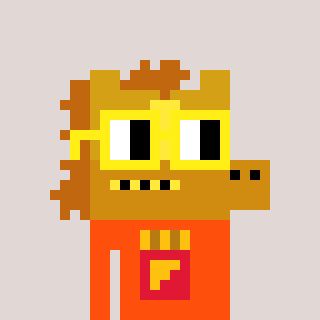
a pixel art character with square yellow glasses, a yellow horse-shaped head and a orange-colored body on a warm background